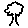
Label: tree